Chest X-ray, AP view. Patient: 16 years old, sex M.
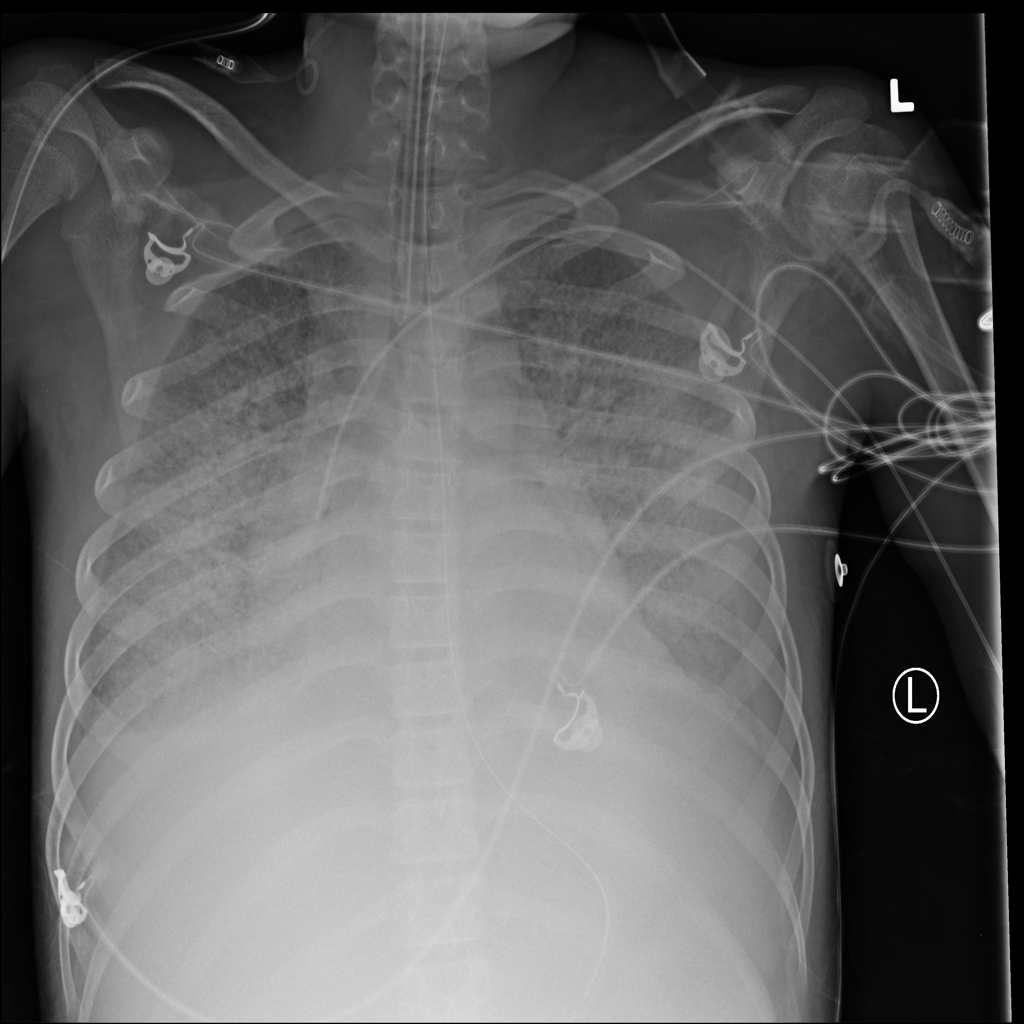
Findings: Edema, Effusion